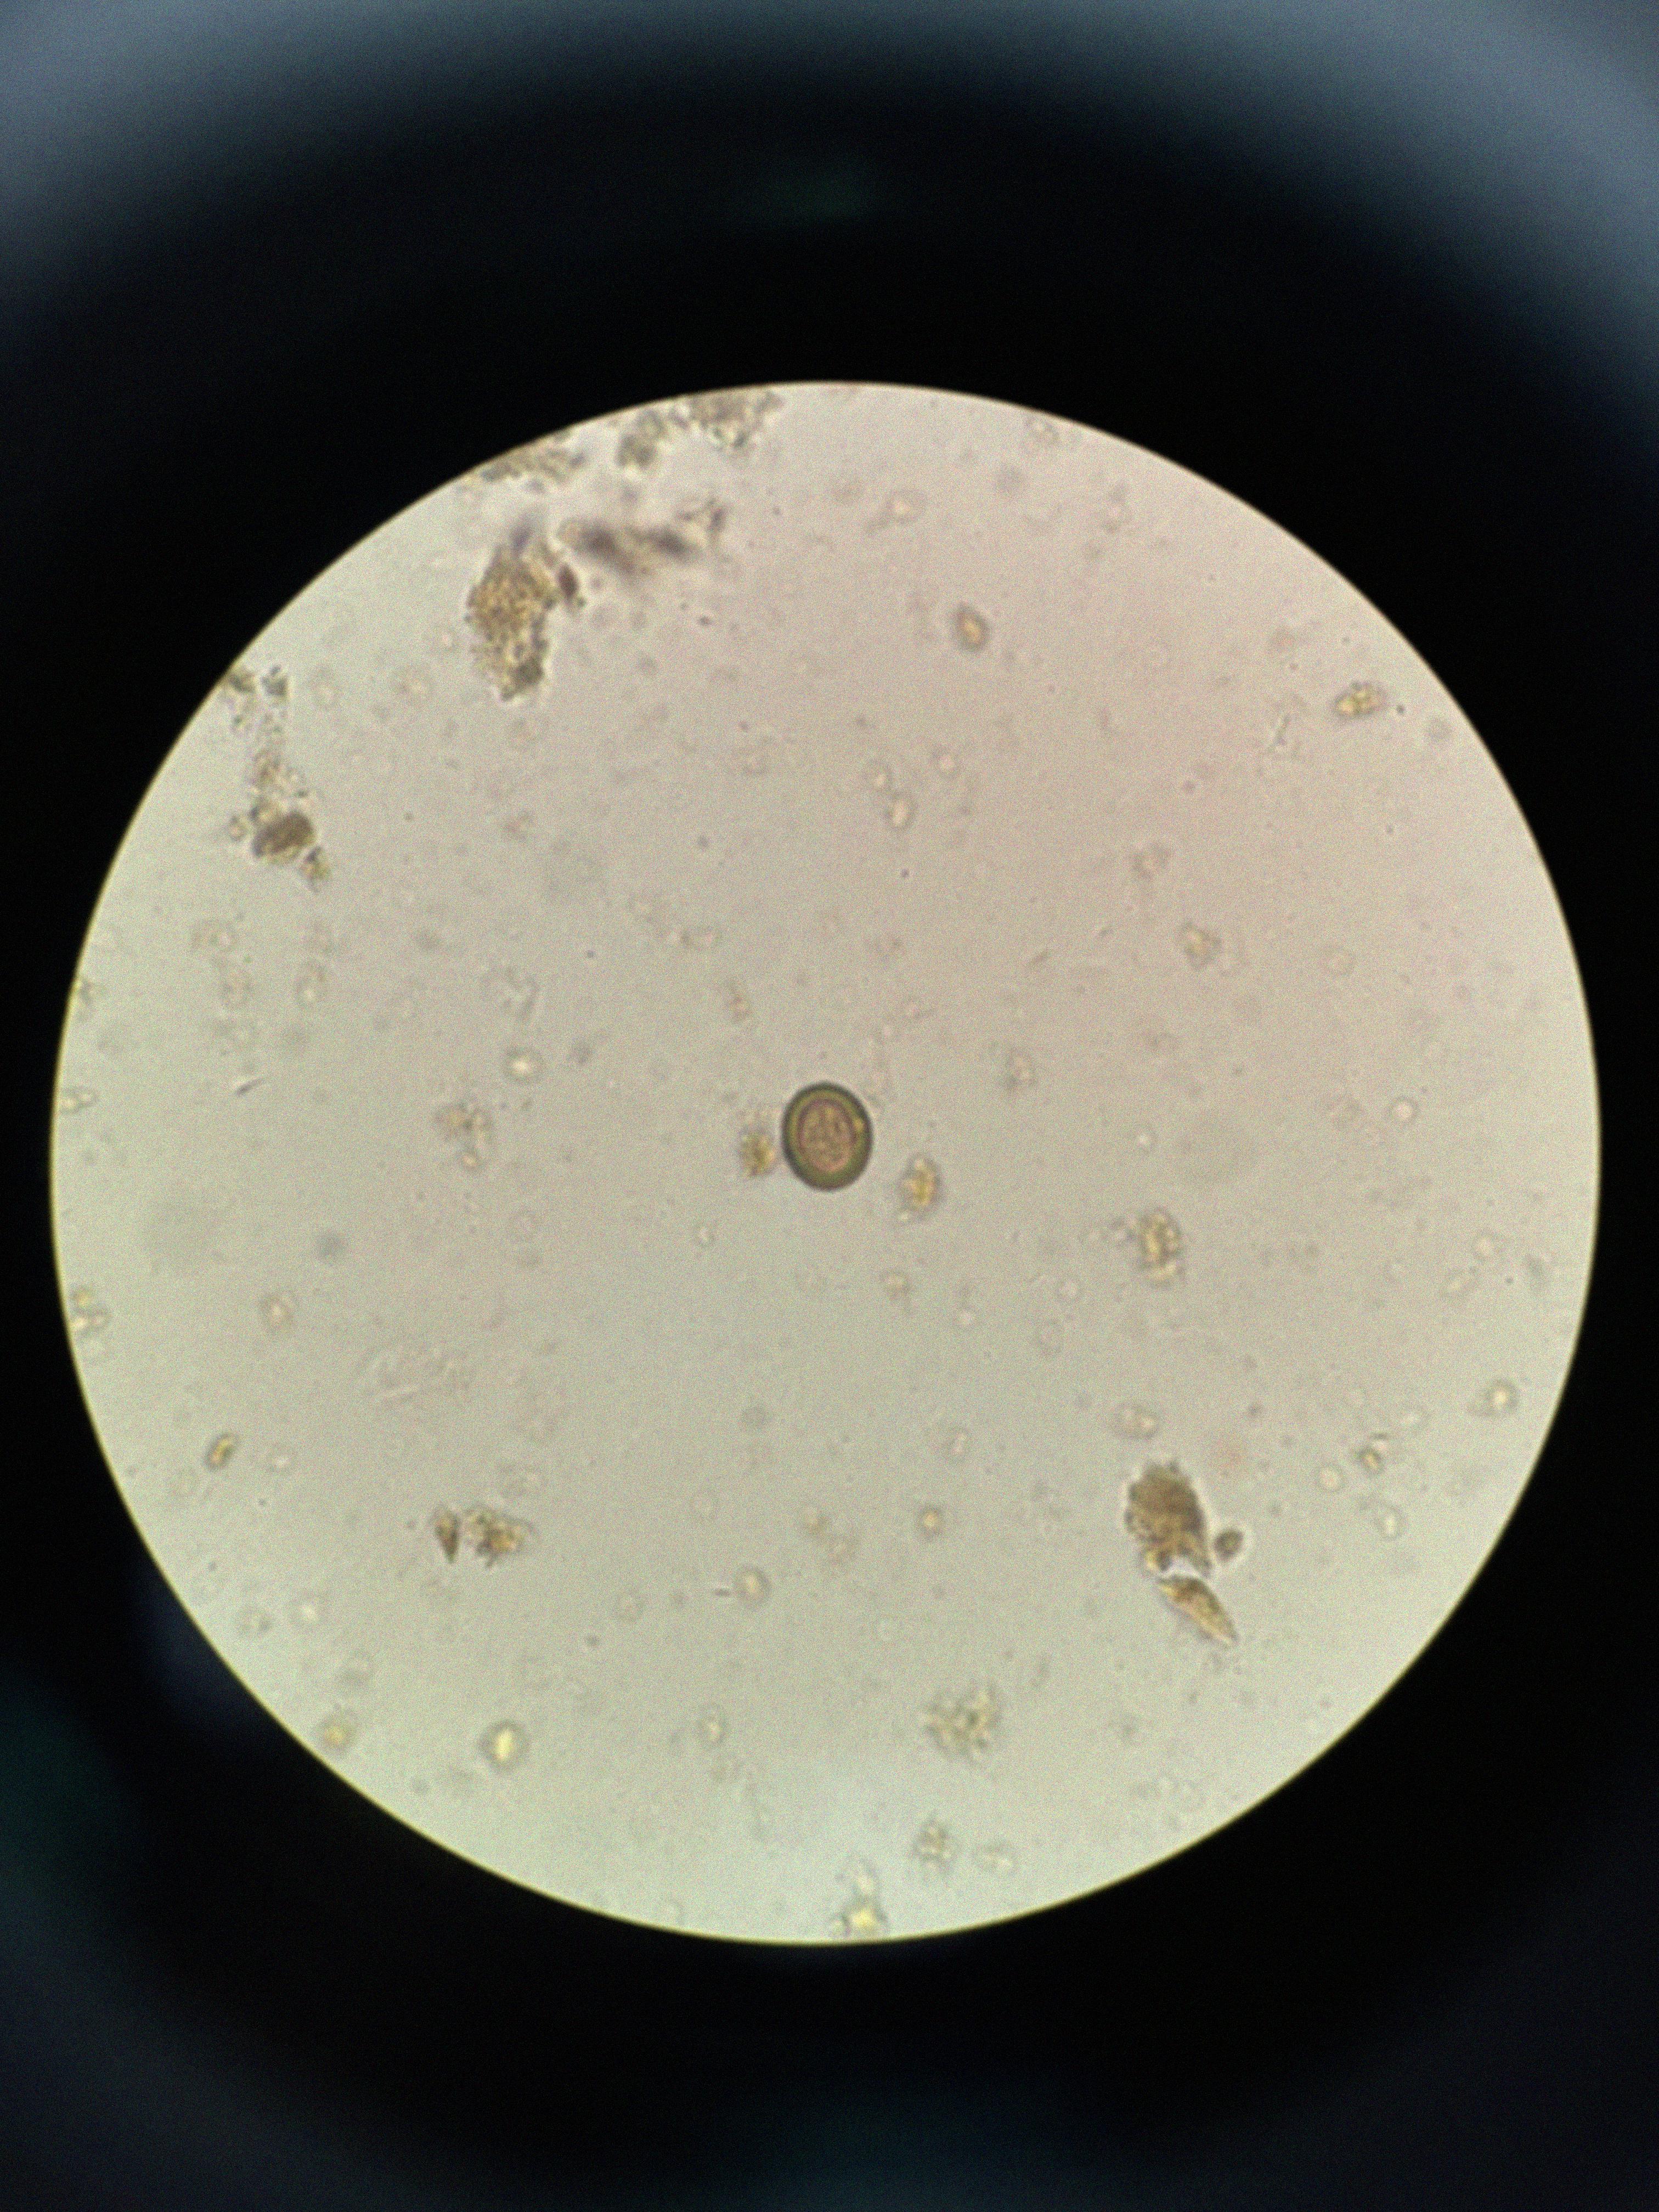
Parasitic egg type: Taenia spp. egg